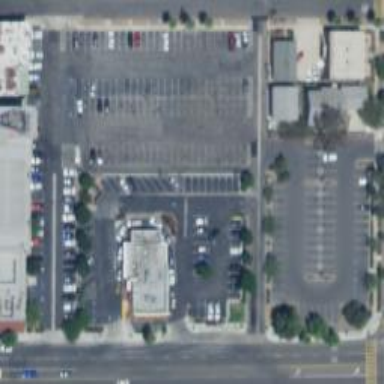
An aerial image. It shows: Retail area.